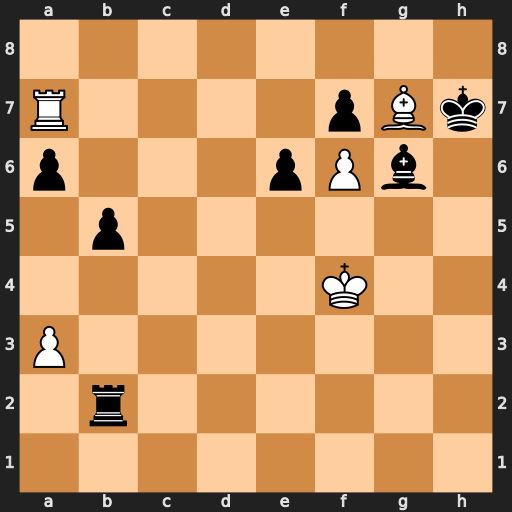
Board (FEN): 8/R4pBk/p3pPb1/1p6/5K2/P7/1r6/8
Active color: w
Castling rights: -
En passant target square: -
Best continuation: Ra8 e5+ Kg4 Rg2+ Kf3 Bc2 Rh8+